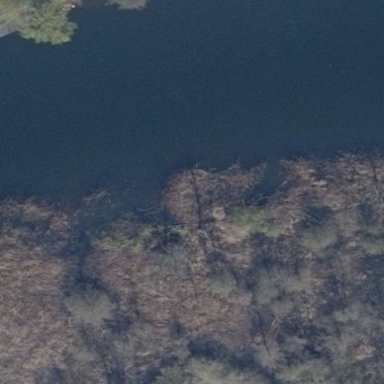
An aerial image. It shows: Reedbed in wetland area.